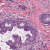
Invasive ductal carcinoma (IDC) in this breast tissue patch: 0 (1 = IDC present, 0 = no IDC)